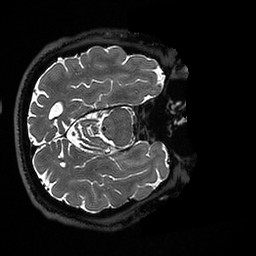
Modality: T2w
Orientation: axial
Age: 67
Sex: male
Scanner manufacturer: ge
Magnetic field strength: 3 T
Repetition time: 3.202 s
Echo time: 0.0671 s